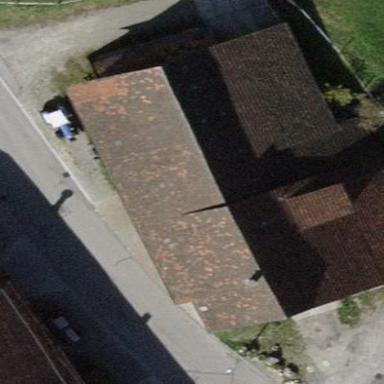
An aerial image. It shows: Farm building with gabled roof.